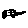
Label: car